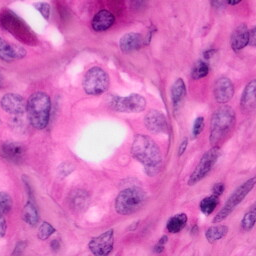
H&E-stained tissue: Pancreatic